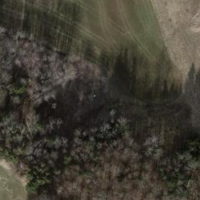
EUNIS habitat code: 41
Species observed at this site:
Phyllopertha horticola